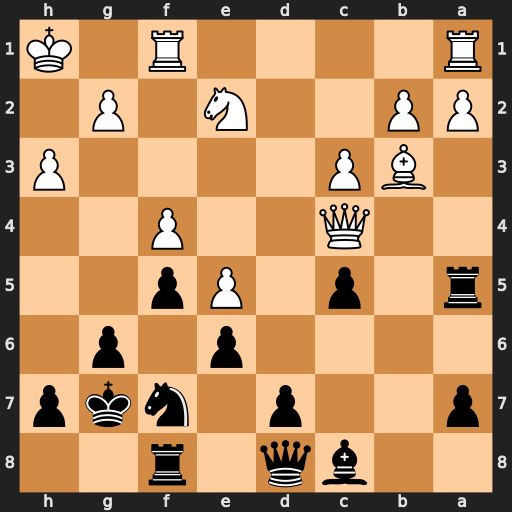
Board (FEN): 2bq1r2/p2p1nkp/4p1p1/r1p1Pp2/2Q2P2/1BP4P/PP2N1P1/R4R1K
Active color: b
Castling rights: -
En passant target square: -
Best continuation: Ba6 Qxa6 Rxa6